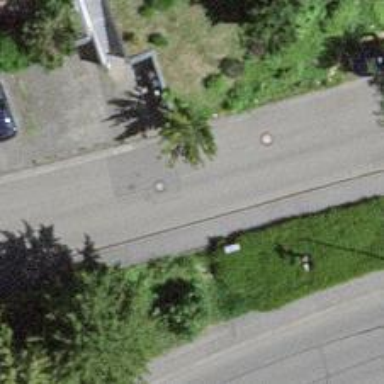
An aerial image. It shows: Smoothly paved residential road.